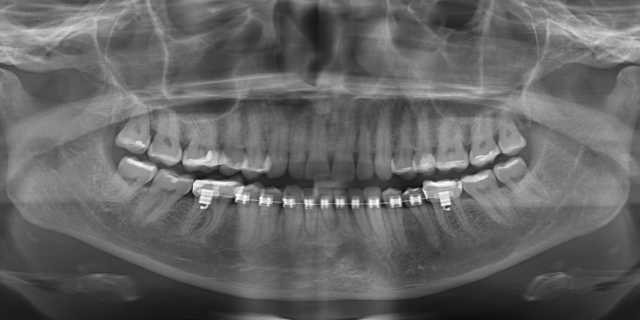
adult